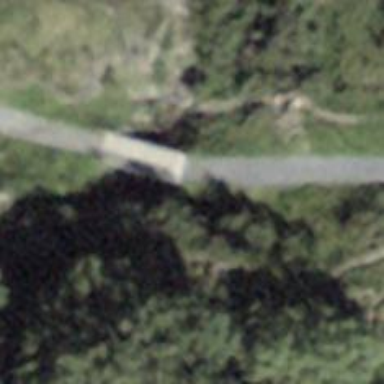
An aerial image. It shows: Path on bridge.